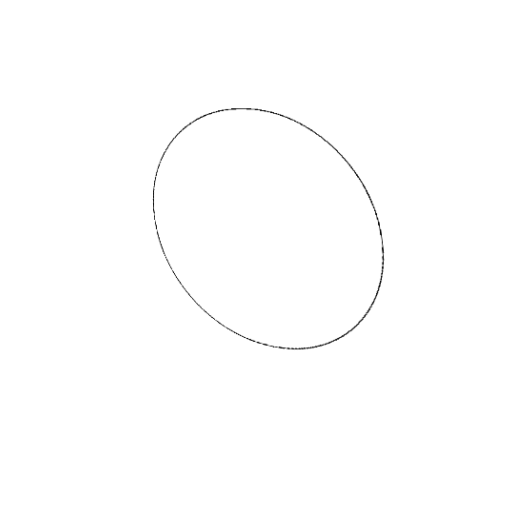
Crossing number: 0